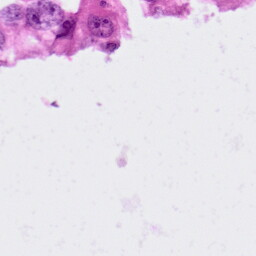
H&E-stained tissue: Lung